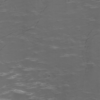
Label: not_dusty